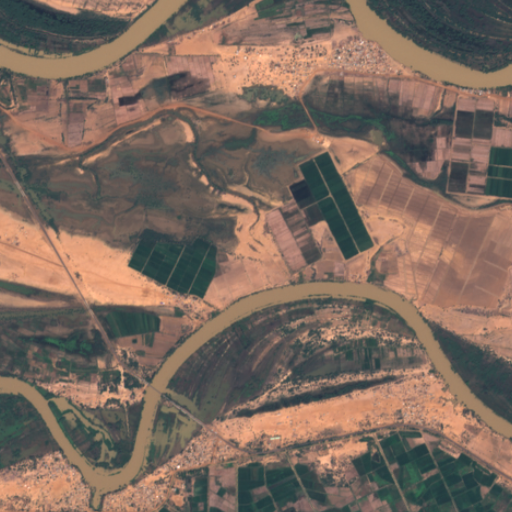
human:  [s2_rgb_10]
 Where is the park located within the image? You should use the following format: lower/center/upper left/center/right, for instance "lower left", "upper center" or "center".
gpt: The park is located in the upper center of the image.
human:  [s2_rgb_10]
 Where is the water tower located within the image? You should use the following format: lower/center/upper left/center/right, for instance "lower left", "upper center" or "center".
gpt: The water tower is located in the lower left of the image.
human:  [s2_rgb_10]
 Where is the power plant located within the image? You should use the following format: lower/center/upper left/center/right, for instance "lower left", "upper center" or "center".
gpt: There is no power plant in the image.